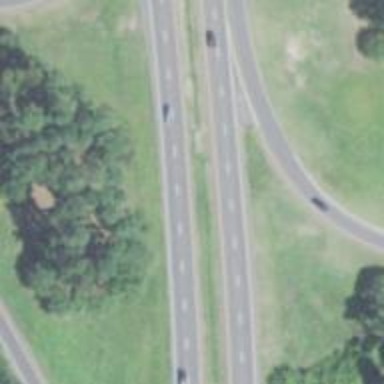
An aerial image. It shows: Trunk highway with expressway features.